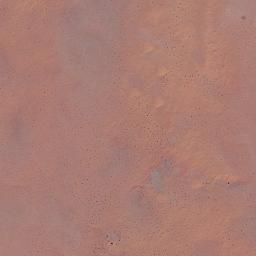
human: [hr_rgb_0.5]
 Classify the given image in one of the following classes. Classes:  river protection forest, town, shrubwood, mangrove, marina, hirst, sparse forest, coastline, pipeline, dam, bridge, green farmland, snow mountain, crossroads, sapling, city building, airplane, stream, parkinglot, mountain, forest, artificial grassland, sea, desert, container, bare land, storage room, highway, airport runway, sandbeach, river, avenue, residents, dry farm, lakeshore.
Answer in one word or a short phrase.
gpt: desert